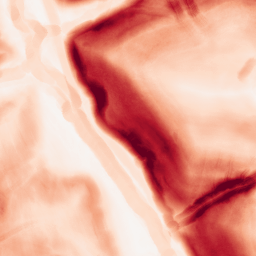
Category: morphological
Decomposition family: morphological_gradient
Decomposition parameters: size: 7
shape: disk
Upsampling method: bicubic_16x
Upsampling parameters: scale: 16
Upsampling scale: 16